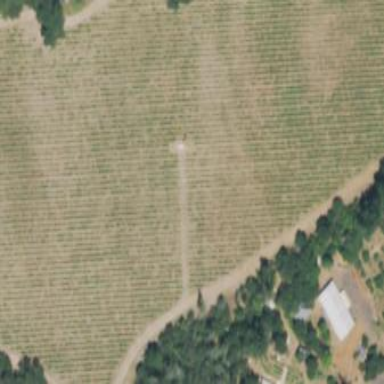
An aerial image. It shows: Vineyard growing wine grapes.